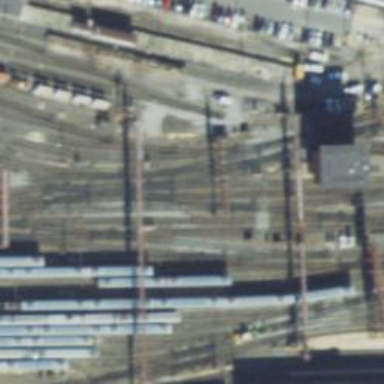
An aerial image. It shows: Railway yard.